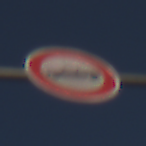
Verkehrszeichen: VerbotPersonenkraftwagen
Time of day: MorningAfternoon
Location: Outdoor (Nature)
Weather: PartlyCloudy
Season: NotSpecified
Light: Natural